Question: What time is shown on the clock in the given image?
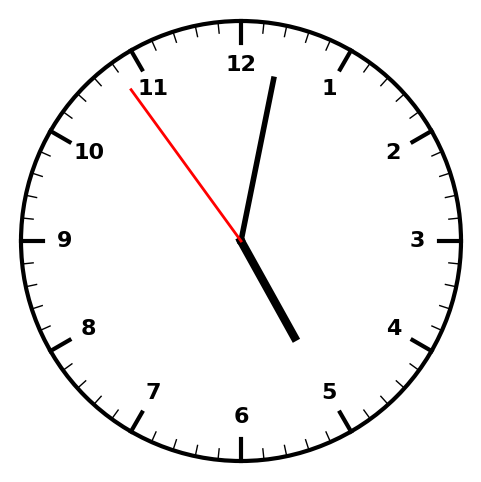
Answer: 05:01:54